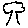
Label: tree